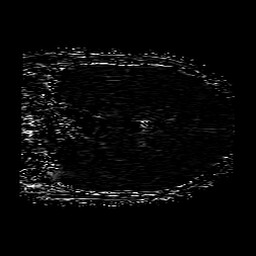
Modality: SWI
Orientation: coronal
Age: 54
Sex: female
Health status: ill
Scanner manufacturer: philips
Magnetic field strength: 3 T
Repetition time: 0.031 s